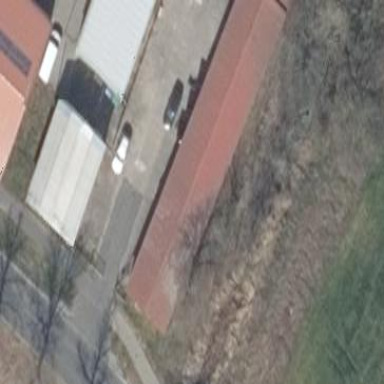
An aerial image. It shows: Group of garages.